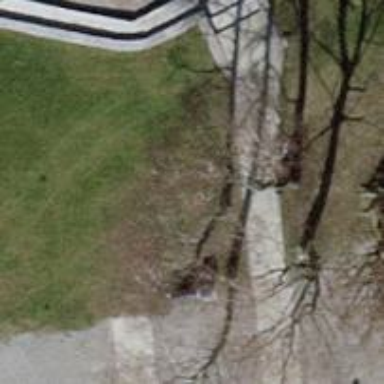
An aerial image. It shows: Bench.